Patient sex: M
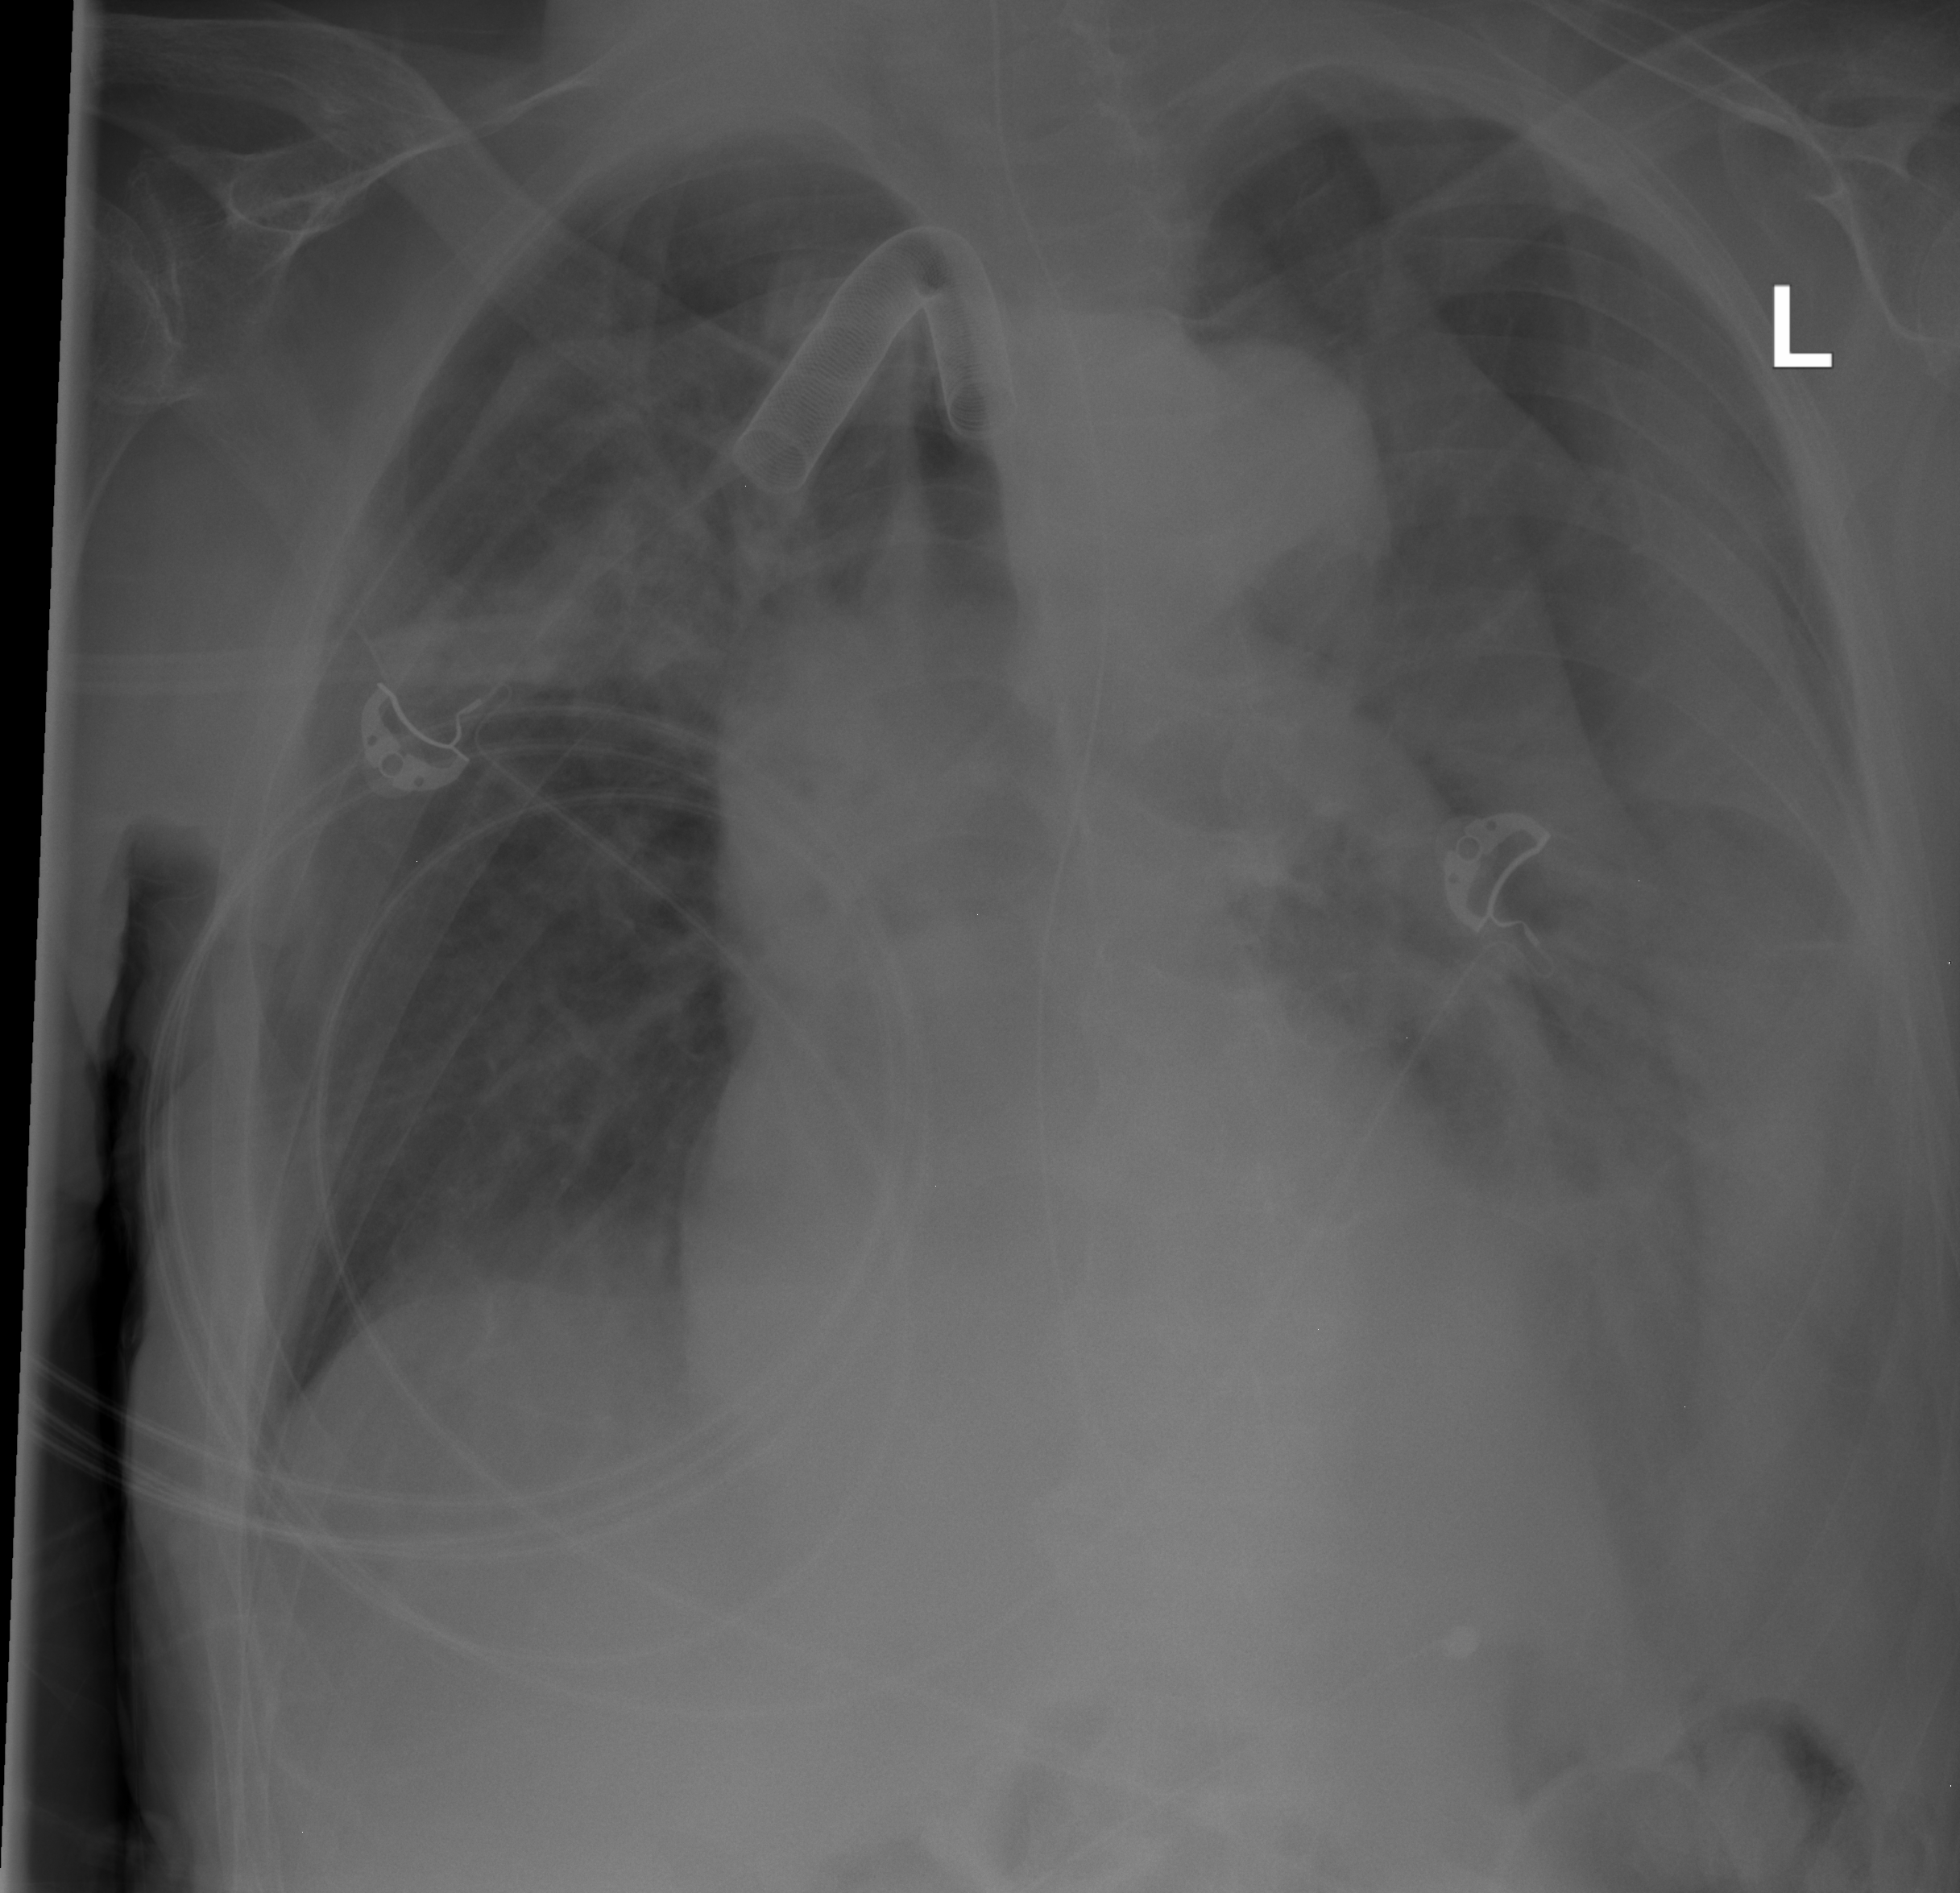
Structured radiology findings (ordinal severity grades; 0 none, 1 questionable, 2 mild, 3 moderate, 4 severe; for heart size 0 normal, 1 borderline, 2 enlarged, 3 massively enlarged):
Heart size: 0
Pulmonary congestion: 0
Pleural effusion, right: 0
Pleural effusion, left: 3
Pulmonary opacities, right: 2
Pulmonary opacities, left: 2
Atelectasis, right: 1
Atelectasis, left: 2